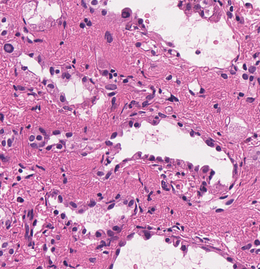
Tumor epithelial tissue: yes
Tumor-associated stroma tissue: yes
Normal tissue: no